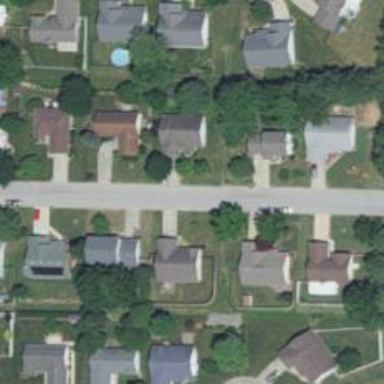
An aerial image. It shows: Residential road.